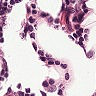
Metastatic tissue present: no